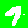
Digit: 7